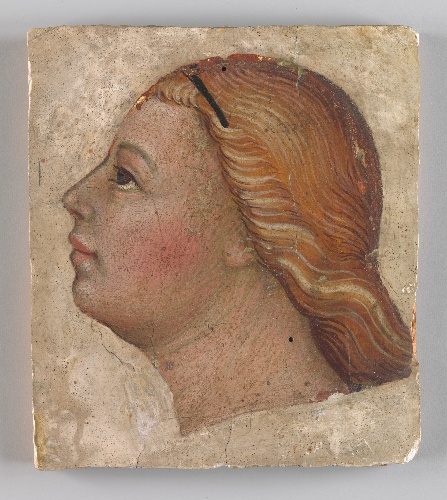
Title: Head of an Angel in Left Profile
Artist: Taddeo di Bartolo
Artist bio: Italian, Siena ca. 1362–1422 Siena
Date: ca. 1397
Object type: Painting fragment
Classification: Paintings
Medium: Tempera on wood (paint around head scraped away and vacant area gessoed)
Dimensions: Overall: 5 7/8 × 5 1/4 in. (14.9 × 13.3 cm)
Department: Robert Lehman Collection
Credit line: Robert Lehman Collection, 1975
Accession year: 1975
Repository: Metropolitan Museum of Art, New York, NY
Tags: Angels|Heads|Profiles